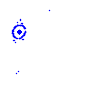
Particle: pion